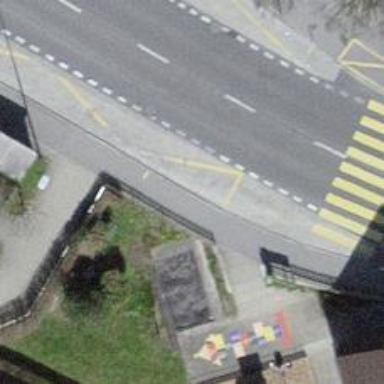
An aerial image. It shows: Asphalt platform for public transport.